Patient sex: M
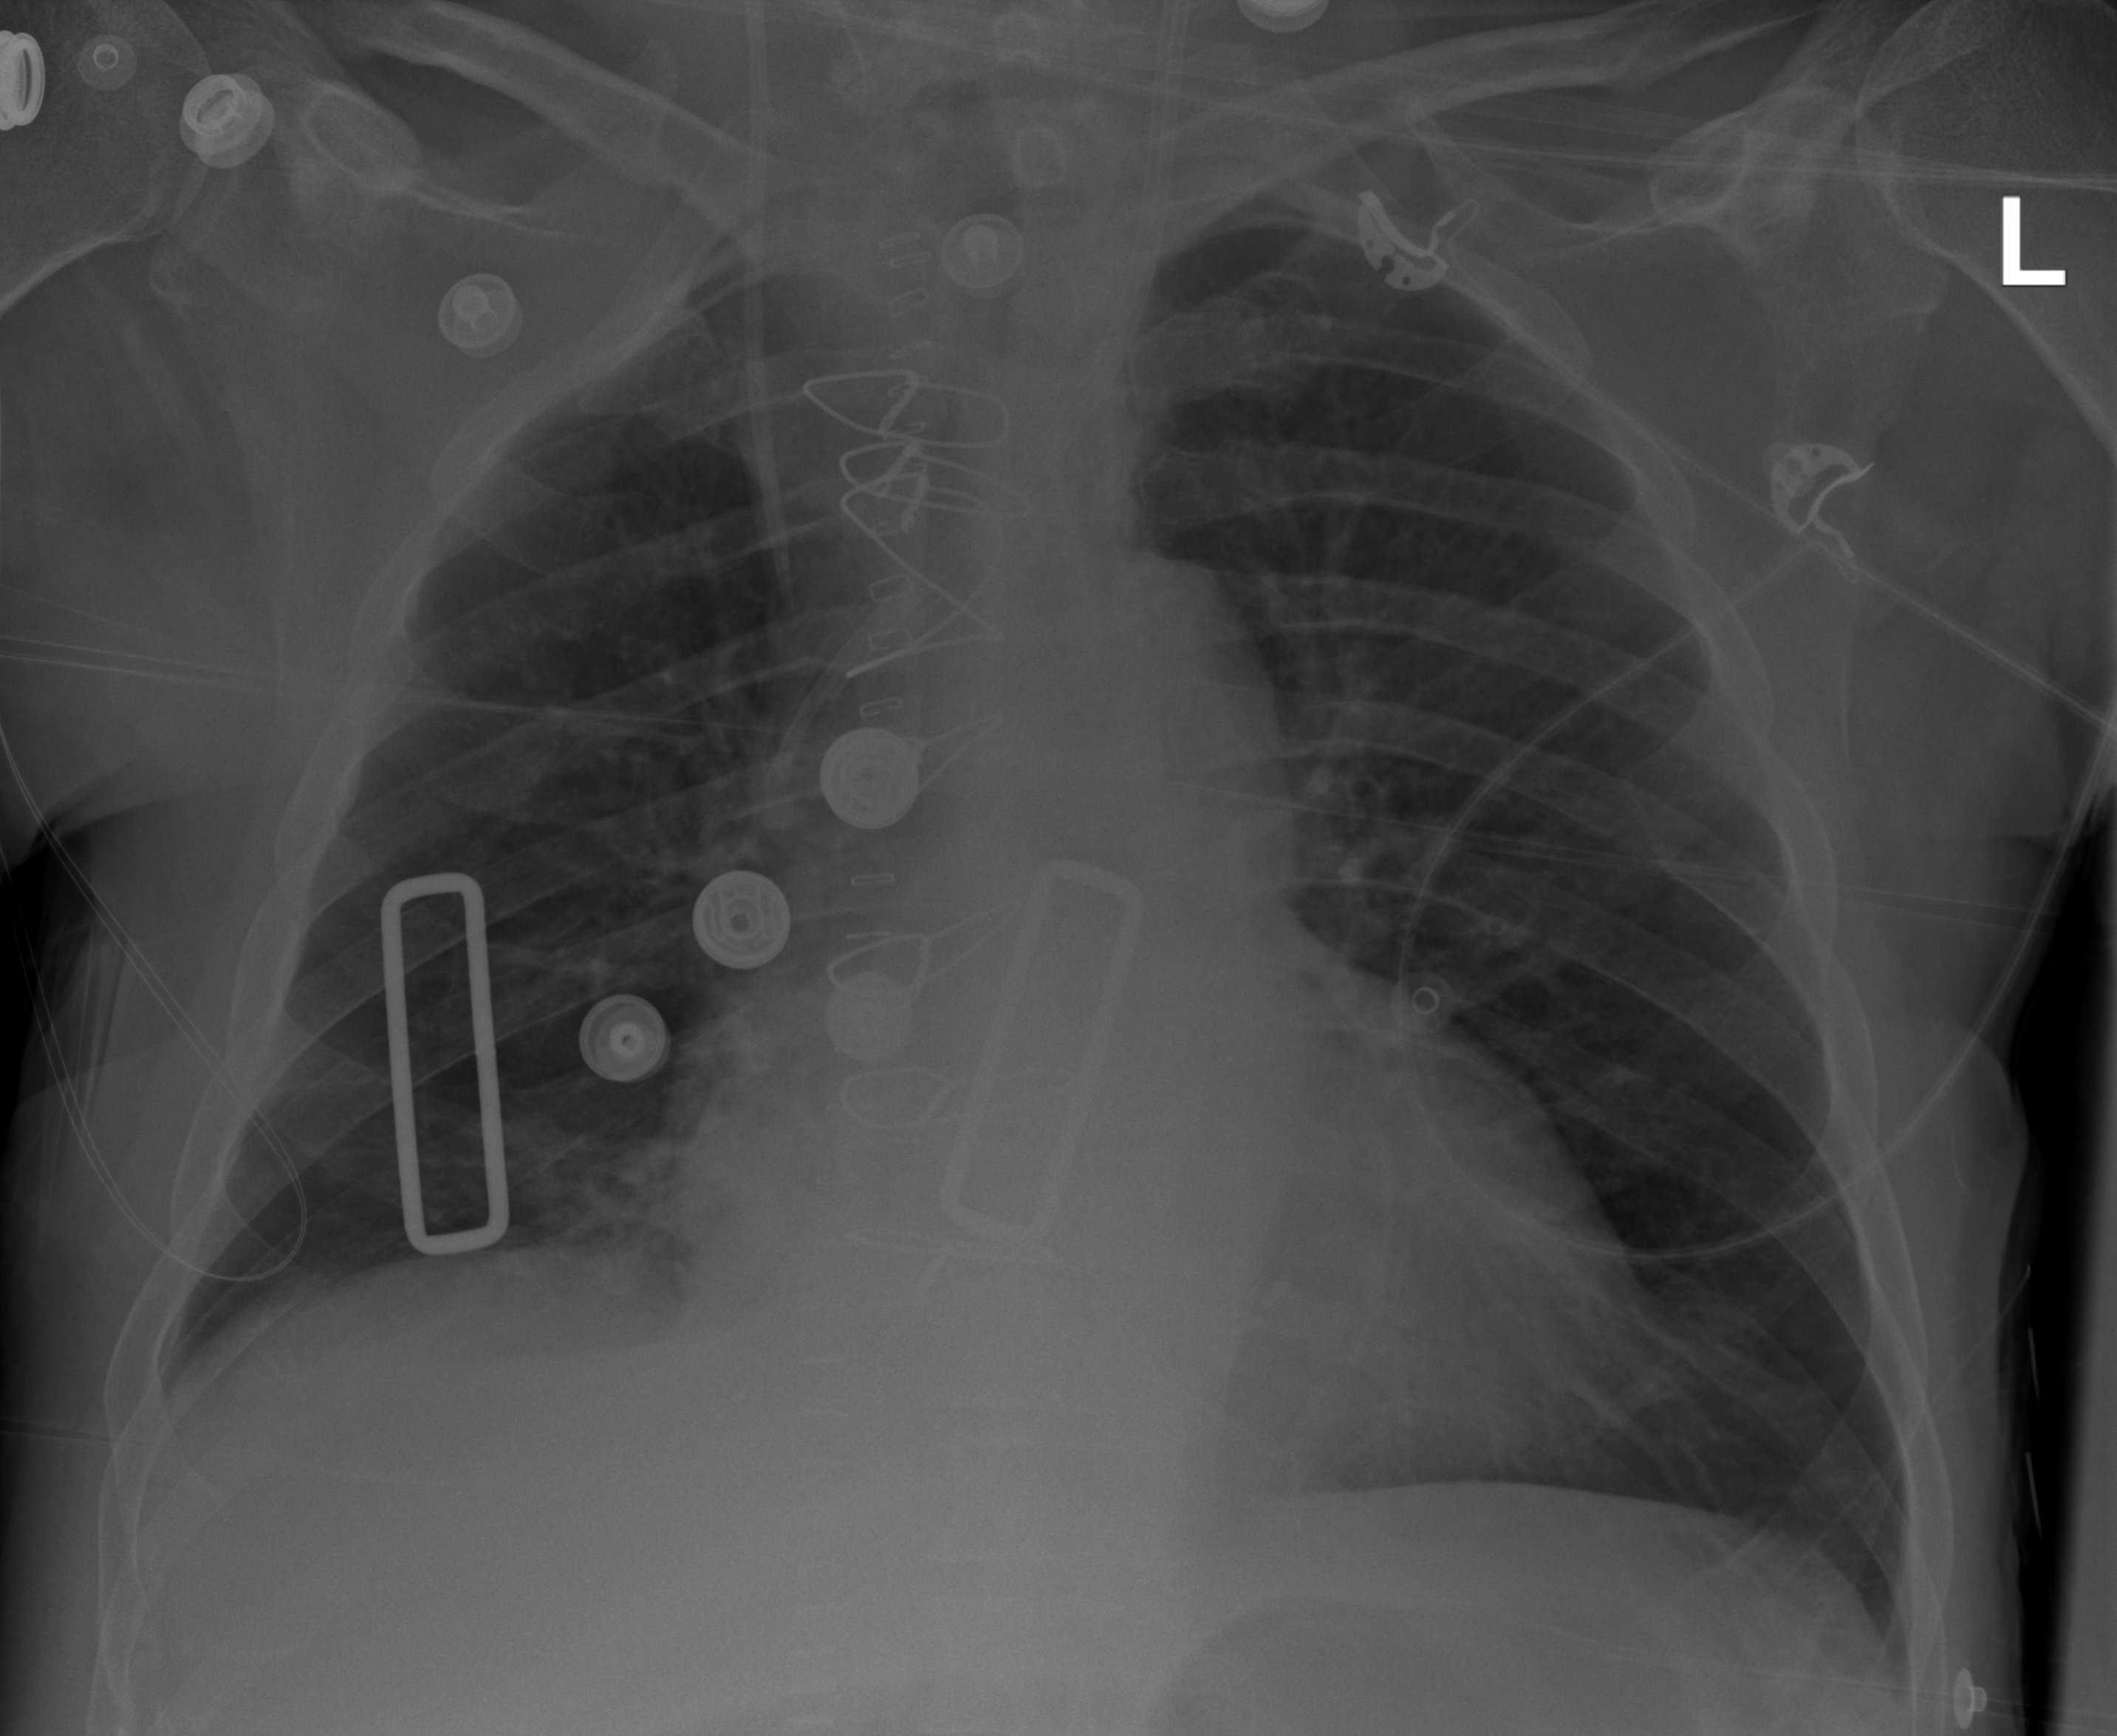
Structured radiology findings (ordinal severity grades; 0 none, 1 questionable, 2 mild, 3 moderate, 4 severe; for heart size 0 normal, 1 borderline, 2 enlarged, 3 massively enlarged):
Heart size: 2
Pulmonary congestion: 0
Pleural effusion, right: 0
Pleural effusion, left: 0
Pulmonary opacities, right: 0
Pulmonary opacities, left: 0
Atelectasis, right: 2
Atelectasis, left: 0